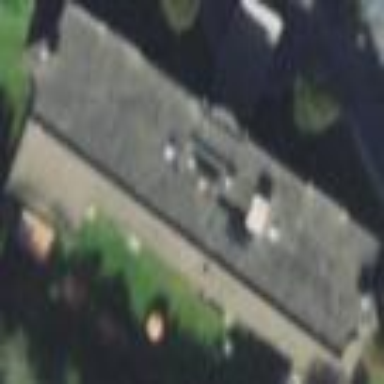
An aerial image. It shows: Building that is motel.